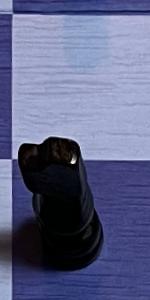
Label: Knight_Black